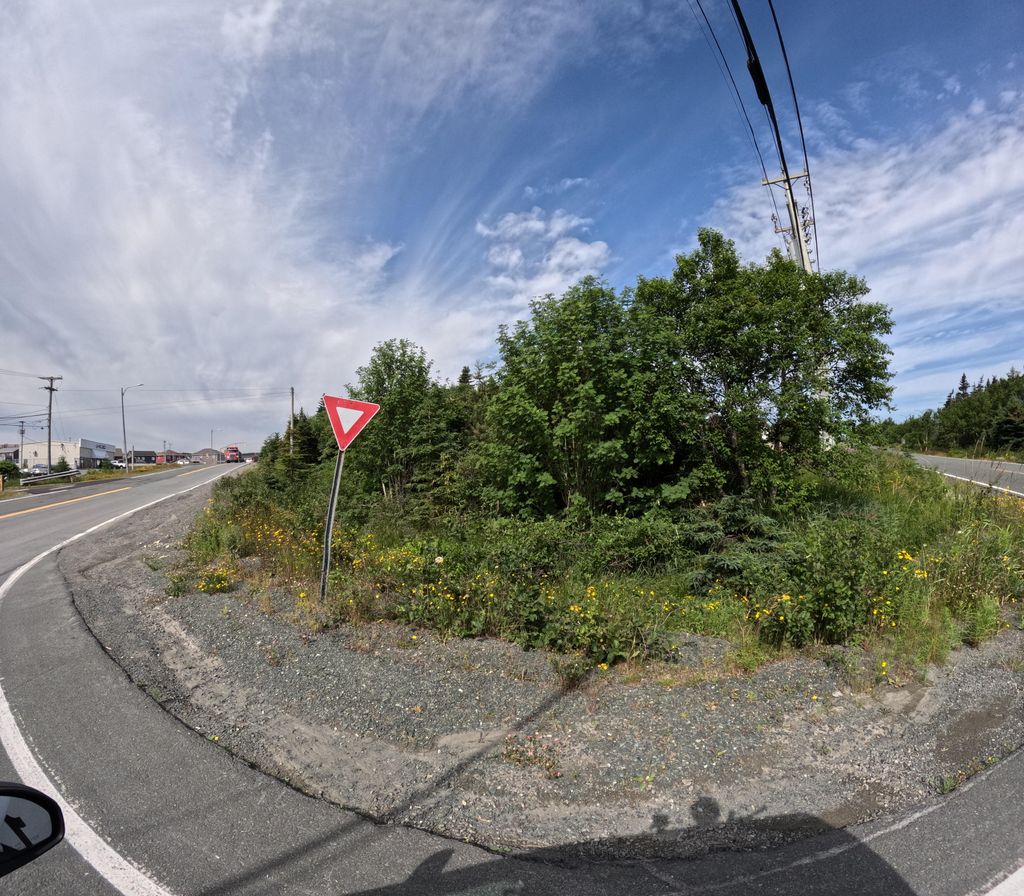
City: st_johns